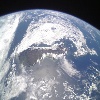
Label: cloud